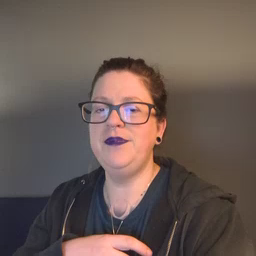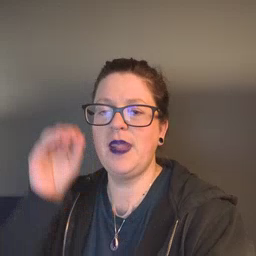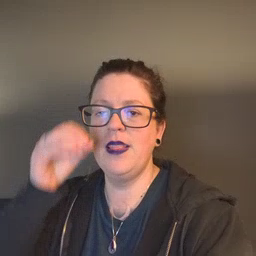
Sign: owl